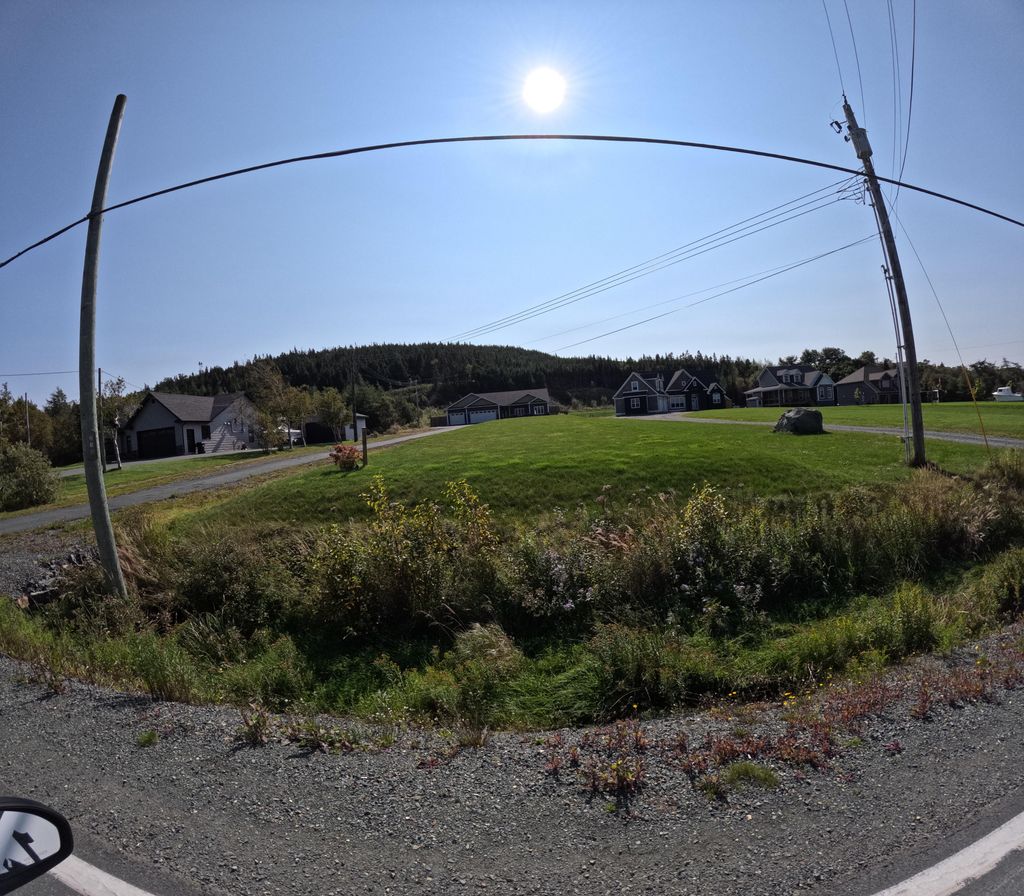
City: st_johns